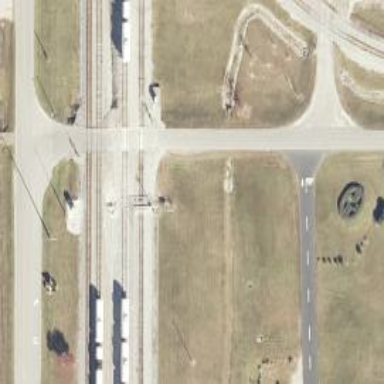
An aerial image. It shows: Rail spur service.